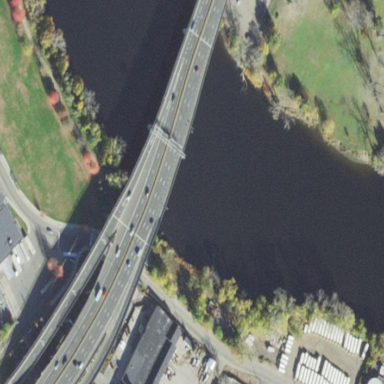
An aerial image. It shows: Man-made bridge.